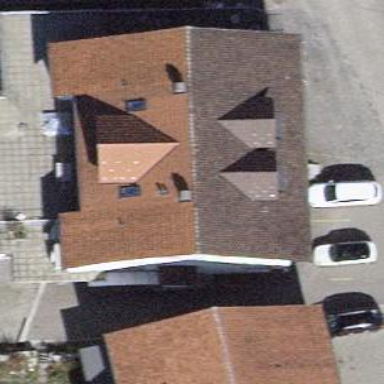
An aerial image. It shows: Bakery.